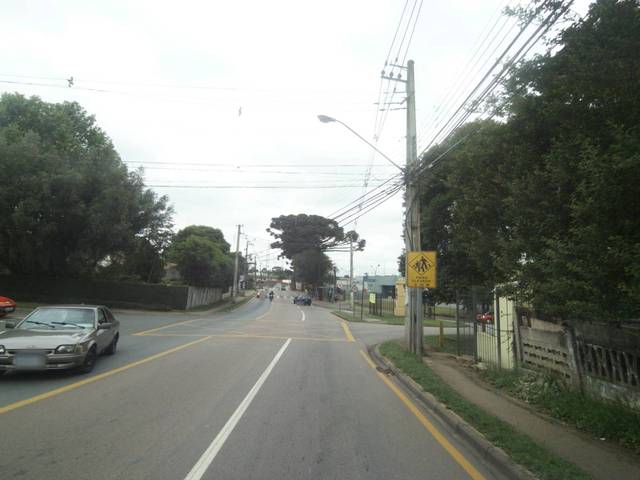
Region: Brazil
Coordinates: -25.387, -49.283